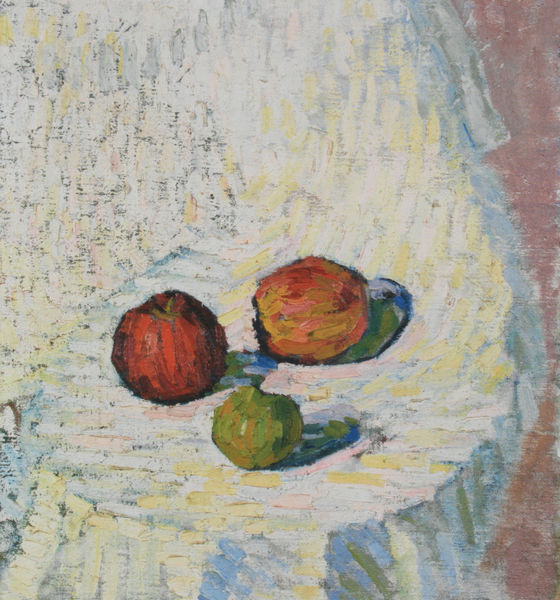
Titel: Drei Äpfel auf weissem Tischtuch
Künstler: Giovanni Giacometti
Standort: Winterthur
Institution: Stiftung für Kunst, Kultur und Geschichte
Schlagwörter: blau, gemälde, schatten, cezanne, gelb, grün, orange, tisch, weiss, obst, rot, malerei, schale, bild, tischdecke, tischtuch, öl, pastos, decke, drei, früchte, stilleben, stillleben, apfel, tomate, äpfel, farbig, tischkante, geld, künstler, kunst, art, verwischt, pfirsich, malerie, feige, apfelstilleben, er vorange